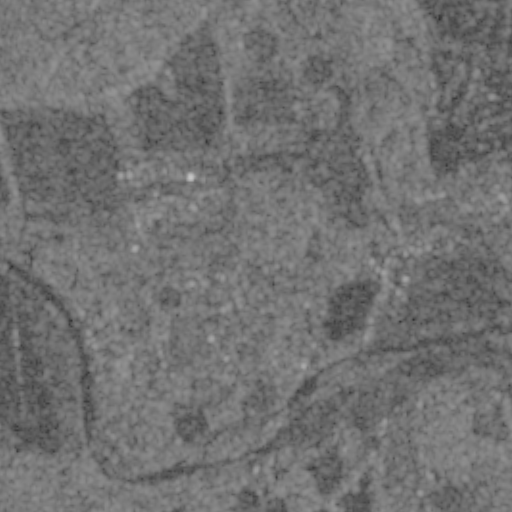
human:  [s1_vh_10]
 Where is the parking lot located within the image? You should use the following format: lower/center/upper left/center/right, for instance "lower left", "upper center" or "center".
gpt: The parking lot is located in the upper right of the image.
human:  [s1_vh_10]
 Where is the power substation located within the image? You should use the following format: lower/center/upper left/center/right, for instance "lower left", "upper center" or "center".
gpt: The power substation is located in the center left of the image.
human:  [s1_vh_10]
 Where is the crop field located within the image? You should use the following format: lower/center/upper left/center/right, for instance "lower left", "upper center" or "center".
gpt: There is no crop field in the image.

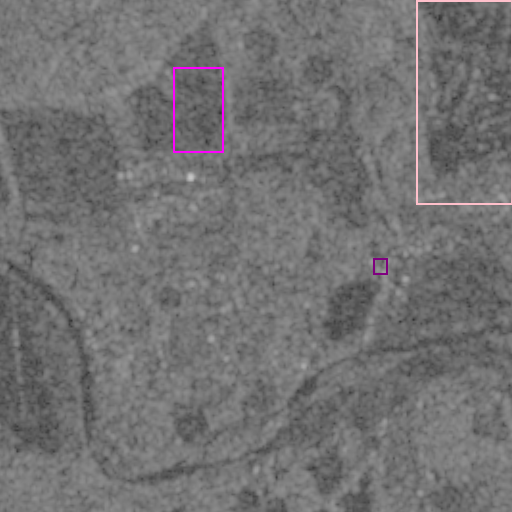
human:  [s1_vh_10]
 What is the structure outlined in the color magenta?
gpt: The structure outlined in magenta is a crop field.
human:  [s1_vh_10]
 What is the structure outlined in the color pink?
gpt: The structure outlined in pink is a park.
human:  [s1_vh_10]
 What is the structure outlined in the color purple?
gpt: The structure outlined in purple is a parking lot.
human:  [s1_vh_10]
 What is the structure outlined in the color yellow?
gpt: There is no yellow outline.